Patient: sex M, age 70
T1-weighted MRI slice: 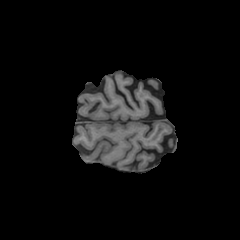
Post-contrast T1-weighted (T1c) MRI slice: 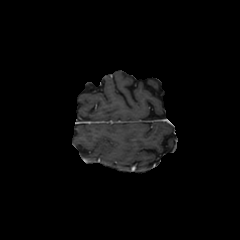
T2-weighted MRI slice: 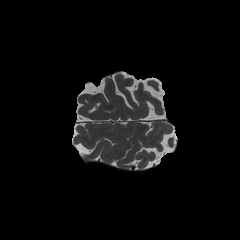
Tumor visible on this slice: no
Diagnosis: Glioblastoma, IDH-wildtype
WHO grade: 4